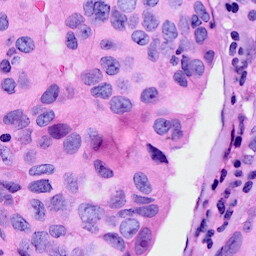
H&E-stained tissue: Breast